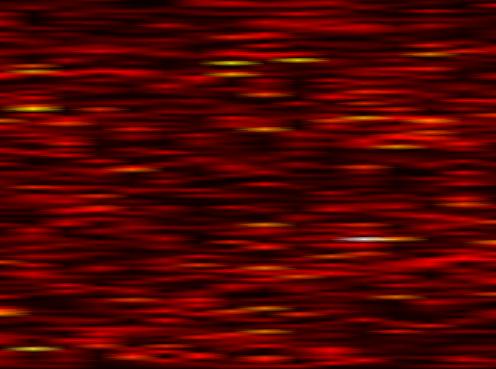
Label: FOFDM